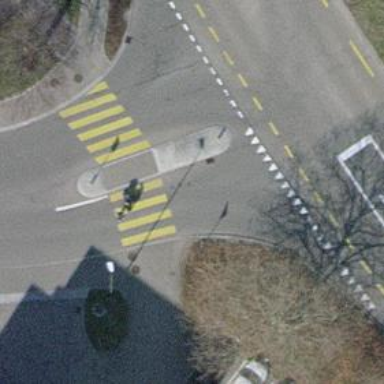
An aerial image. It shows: Uncontrolled zebra crossing with pedestrian island.